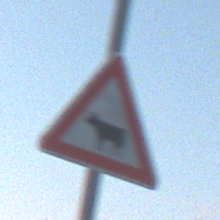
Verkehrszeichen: ViehtriebRechts
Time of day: SunriseSunset
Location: Outdoor (Nature)
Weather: Clear
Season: NotSpecified
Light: Natural